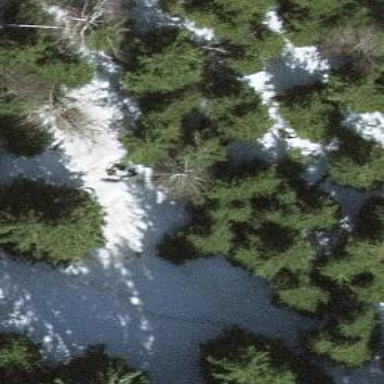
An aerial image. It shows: Single tag "natural: tree."